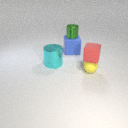
small red rubber cube above small yellow rubber sphere